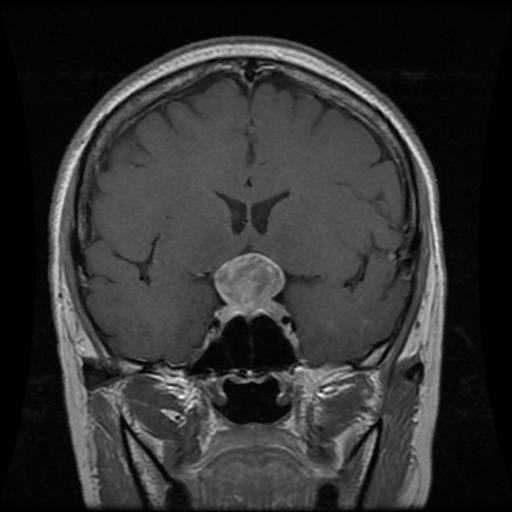
Label: pituitary